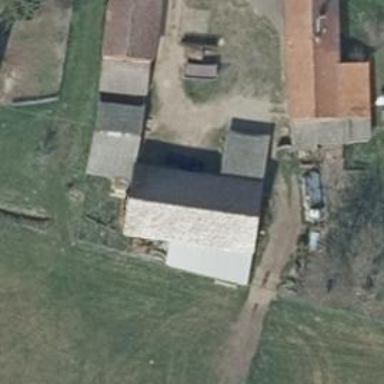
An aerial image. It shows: Building with ridged roof.